Field crop: tomato
Growth stage: 2
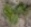
Species: solanum